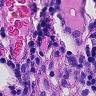
Metastatic tissue present: no